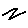
Label: zigzag